Question: I am reading this book <URL> it seems like the Web Container does provided that service too. Is that correct or have I misinterpreted the image and the image text? And if that is correct then it means that I can package my application as a WAR and deploy it to a Web Container and still use Web Services API?

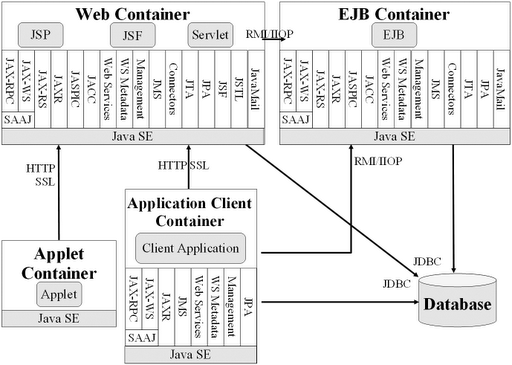
Answer: Someone corrects me if I'm wrong, but historically it's a bit other way around: it is a EJB service that is able now to be annotated as a '@WebService'.
So yes, both web and ejb containers can provide web services. And yes, your web service can be packaged in a single war.